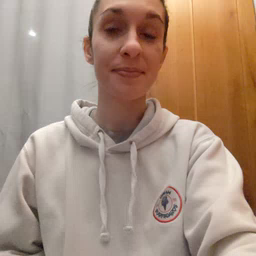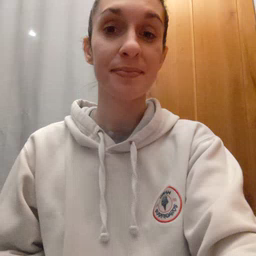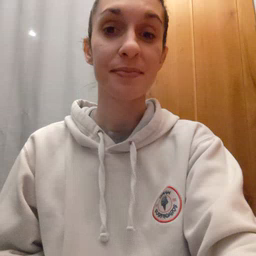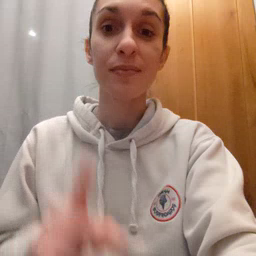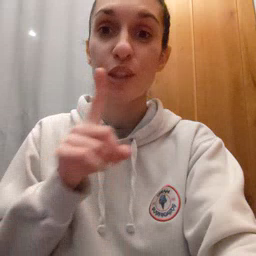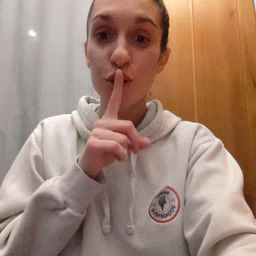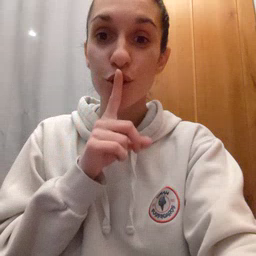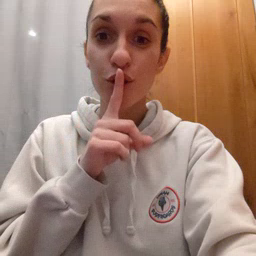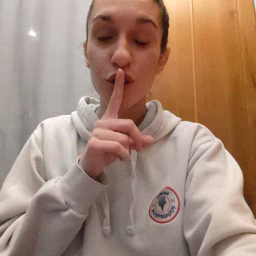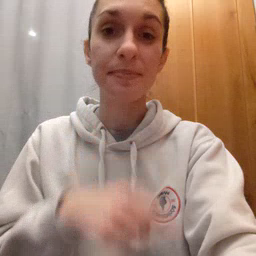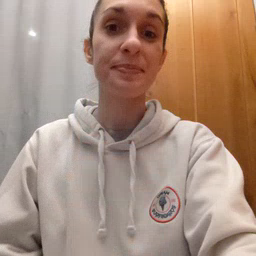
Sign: shhh